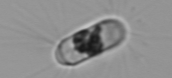
Label: Corethron_hystrix